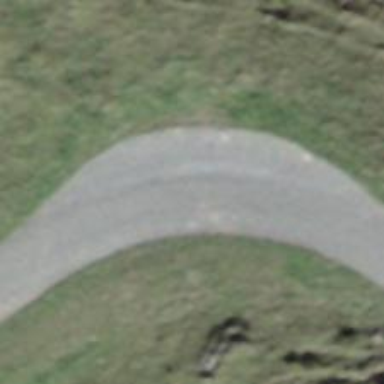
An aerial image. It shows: Passing place on the road.